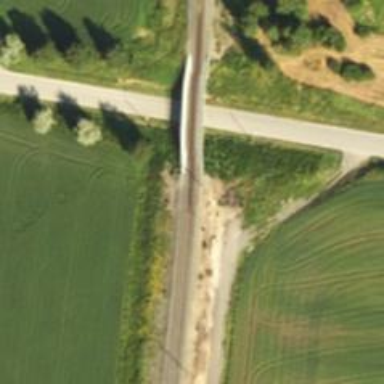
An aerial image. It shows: Bridge with continuous railway tracks that are electrified through contact line.